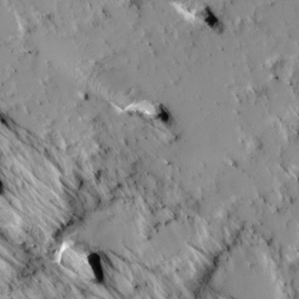
Label: non_frost